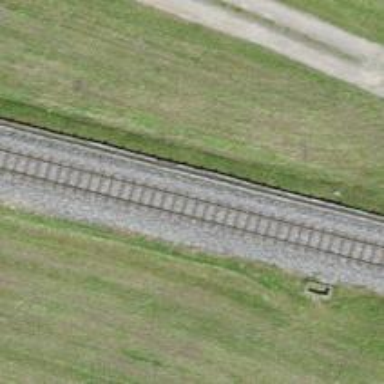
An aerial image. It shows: Narrow-gauge railway with electrified contact line.